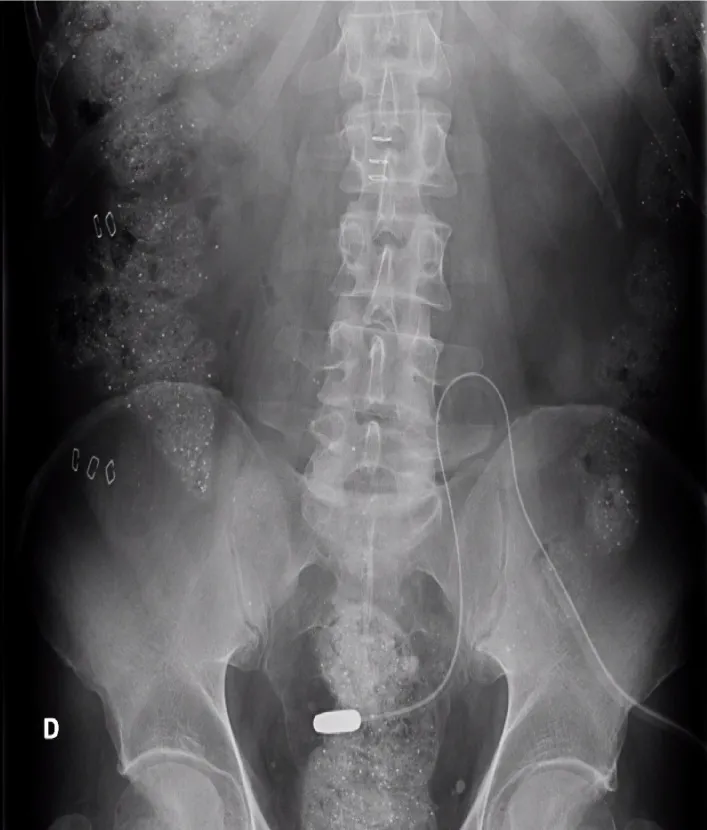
Tungsten tip of the catheter in its right position, with no evidence of intestinal obstruction.
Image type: radiology (x_ray)